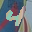
Label: 4